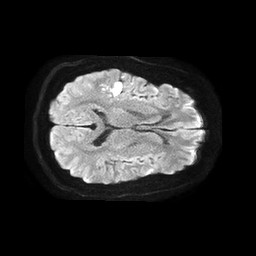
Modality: TRACE
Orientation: axial
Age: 34
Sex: female
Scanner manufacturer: philips
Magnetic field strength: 1.5 T
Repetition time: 4.6 s
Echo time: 0.09059 s